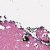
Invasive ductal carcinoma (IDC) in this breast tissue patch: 0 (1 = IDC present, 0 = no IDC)